Question: I'd like to see the type of the operator '|>', which is of course defined as 'let |> x f = f x;;'.
With other operators, like '+', I can simple hit '(+);;' and the toplevel will tell me it's '- : int -> int -> int = <fun>'.
But with '|>', it says:
> Error: Failure: "|> must be applied to two arguments"
My question is, how can I inspect operator '|>' in OCaml's toplevel.

Append:
OK. Now I know it has something to do with Core. If I define it directly it's OK. But in Core environment it just breaks.
This is my '.ocamlinit':
'''
(* Added by OPAM. *)
let () =
try Topdirs.dir_directory (Sys.getenv "OCAML_TOPLEVEL_PATH")
with Not_found -> ()
;;
#use "topfind";;
#thread;;
#camlp4o;;
#require "core.top";;
#require "core.syntax";;
open Core.Std;;
'''
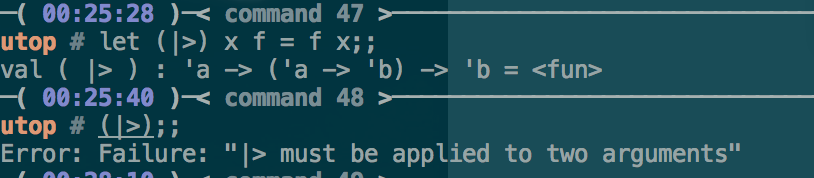
Answer: It works for me. Here's a complete command line session:
'''
$ ocaml
OCaml version 4.01.0
# let (|>) x f = f x;;
val ( |> ) : 'a -> ('a -> 'b) -> 'b = <fun>
# (|>);;
- : 'a -> ('a -> 'b) -> 'b = <fun>
#
'''
(Pascal Cuoq clearly has the right answer in the comments below. :-)